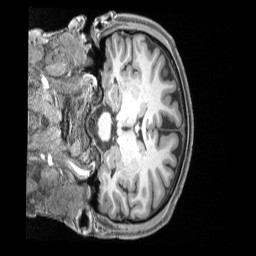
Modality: T1w
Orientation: coronal
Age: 37
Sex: male
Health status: ill
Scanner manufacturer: siemens
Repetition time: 2.4 s
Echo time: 0.00231 s